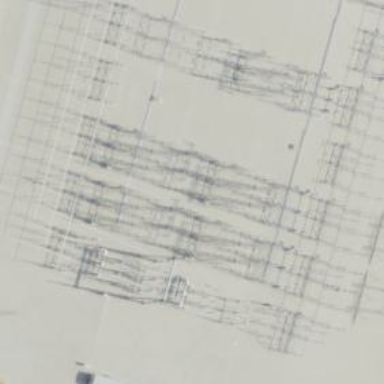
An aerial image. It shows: Power tower.